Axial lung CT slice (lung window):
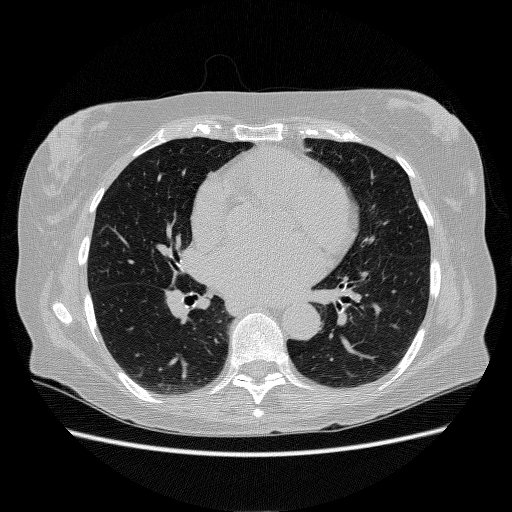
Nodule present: no